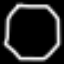
Label: octagon